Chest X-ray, AP view. Patient: 47 years old, sex M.
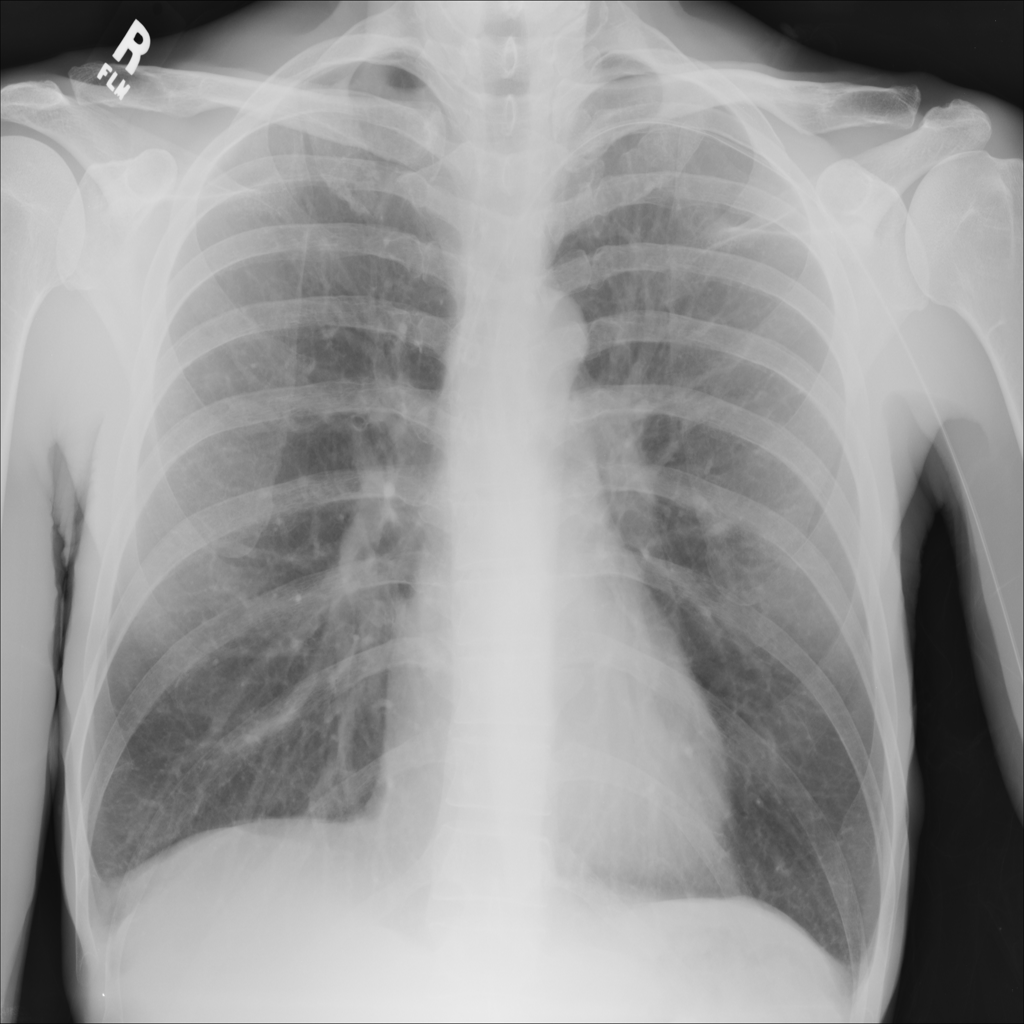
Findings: No Finding